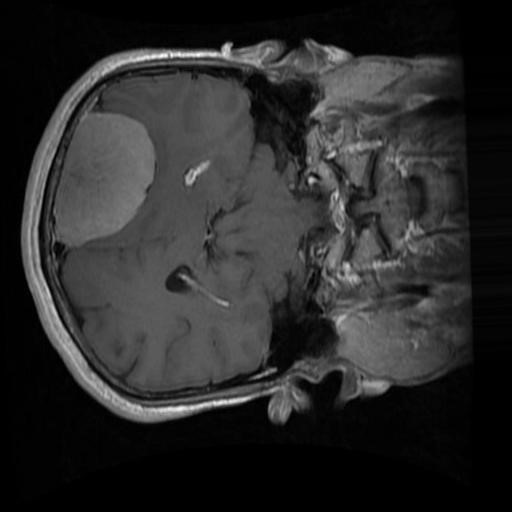
Label: brain_menin